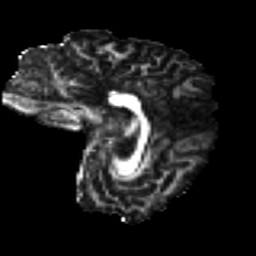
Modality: FA
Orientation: sagittal
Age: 24
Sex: male
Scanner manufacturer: ge
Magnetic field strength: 3 T
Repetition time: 7.8 s
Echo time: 0.0606 s